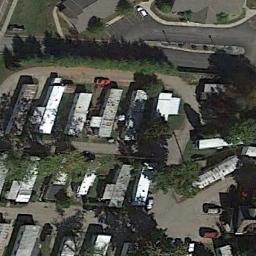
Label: mobile_home_park